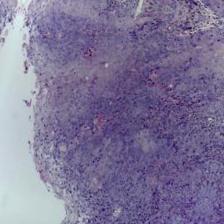
Diagnosis: OSCC